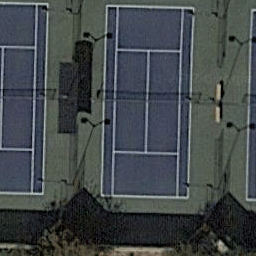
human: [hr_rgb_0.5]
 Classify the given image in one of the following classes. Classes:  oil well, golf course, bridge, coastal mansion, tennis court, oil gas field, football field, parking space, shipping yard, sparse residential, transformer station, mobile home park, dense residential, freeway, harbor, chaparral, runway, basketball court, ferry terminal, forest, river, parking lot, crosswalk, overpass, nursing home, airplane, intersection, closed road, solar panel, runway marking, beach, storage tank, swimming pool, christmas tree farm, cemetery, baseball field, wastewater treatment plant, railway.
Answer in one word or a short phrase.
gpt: tennis court